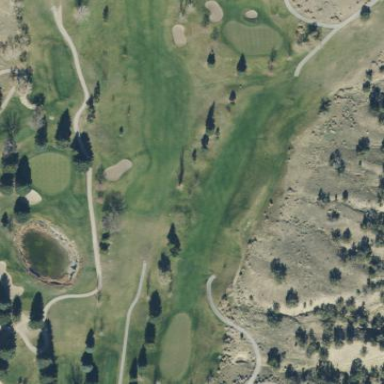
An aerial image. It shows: Grassy area designated as golf fairway.